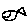
Label: fish